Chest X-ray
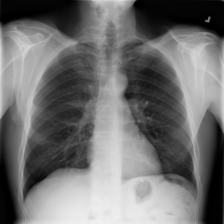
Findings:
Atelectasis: negative
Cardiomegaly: negative
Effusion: negative
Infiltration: negative
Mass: negative
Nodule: negative
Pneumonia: negative
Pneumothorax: negative
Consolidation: negative
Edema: negative
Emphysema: negative
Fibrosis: negative
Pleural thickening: negative
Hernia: negative